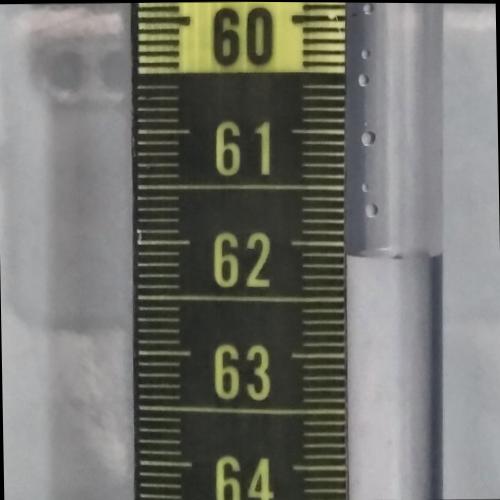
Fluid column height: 62.1 cm